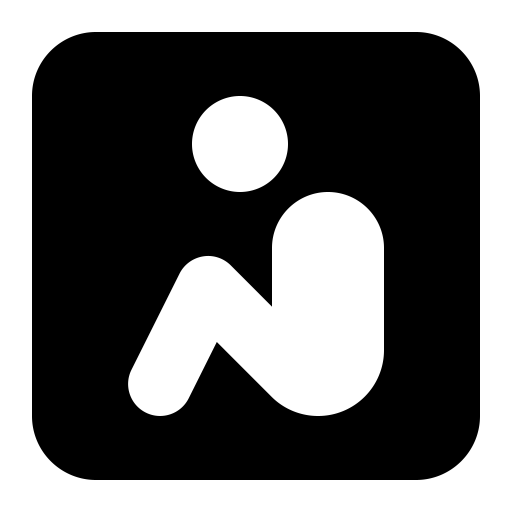
Tags: icon, FontAwesome, fa-icon, solid, square, person, confined